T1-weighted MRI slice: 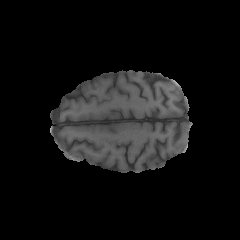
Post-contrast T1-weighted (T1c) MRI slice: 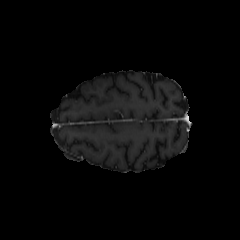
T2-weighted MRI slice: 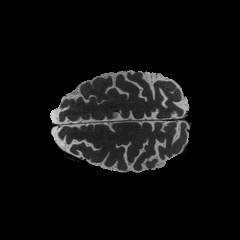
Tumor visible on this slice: no